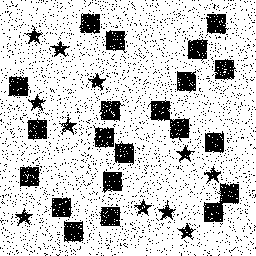
Squares: 21
Triangles: 0
Stars: 11
Total shapes: 32